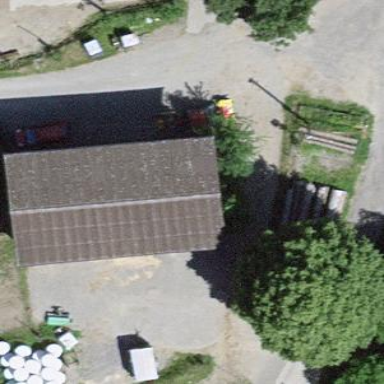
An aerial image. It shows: Shed.